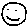
Label: smiley face